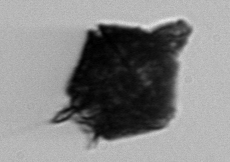
Label: Gonyaulax